Question: i have this code, datatable plugin
'''
$('#tbl_loket').createTable( {
"ajax": "<?=site_url('penilaian/report/get_data')?>",
"columns": [
{ "data": "date_in" },
{ "data": "nama" },
{ "data": "keterangan" },
{ "data": "sangat_puas" },
{ "data": "puas" },
{ "data": "tidak_puas" },
{ "data": "total" },
{ "data": "nilai" },
],
"bPaginate": true,
"bLengthChange": true,
"bFilter": false,
"bInfo": true,
"bAutoWidth": false,
"pagingType": "full_numbers",
"paging": true,
} );
'''
and this my table screenshot

question : how to change the number of items per page?
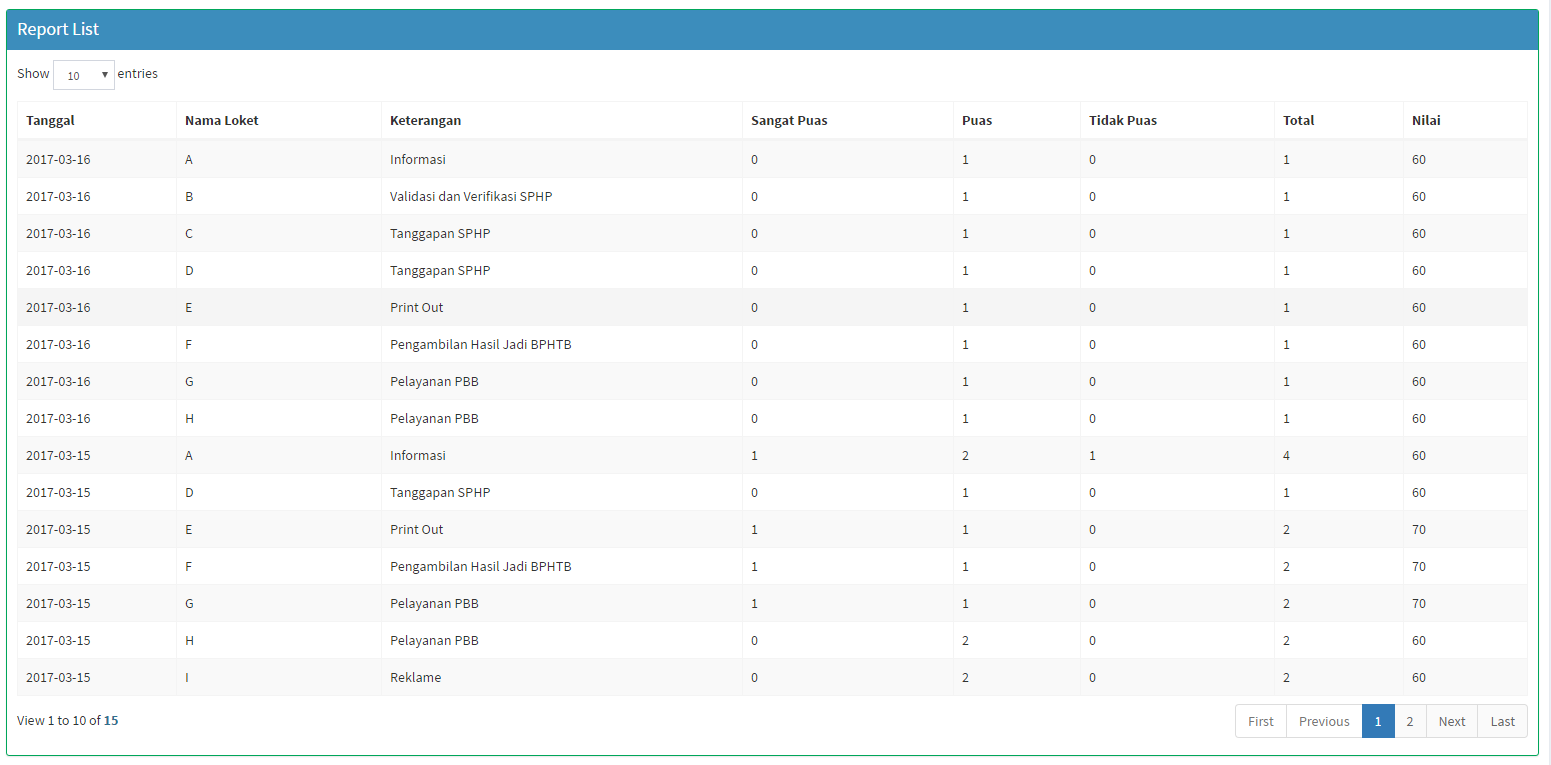
Answer: It looks like you're using an older version, so you'll need to use:
'''
$('#tbl_loket').createTable( {
"ajax": "<?=site_url('penilaian/report/get_data')?>",
"columns": [
{ "data": "date_in" },
{ "data": "nama" },
{ "data": "keterangan" },
{ "data": "sangat_puas" },
{ "data": "puas" },
{ "data": "tidak_puas" },
{ "data": "total" },
{ "data": "nilai" },
],
"bPaginate": true,
"bLengthChange": true,
// Set to 10 results
"pageLength" : 10,
// Optional, it'll include '10' in the dropdown menu
"lengthMenu": [ [10, 25, 50, -1], [10, 25, 50, "All"] ]
"bFilter": false,
"bInfo": true,
"bAutoWidth": false,
"pagingType": "full_numbers",
"paging": true,
});
'''
Don't forgot to use the 'draw()' method after making changes to the table - if you don't it won't reflect the changes immediately.